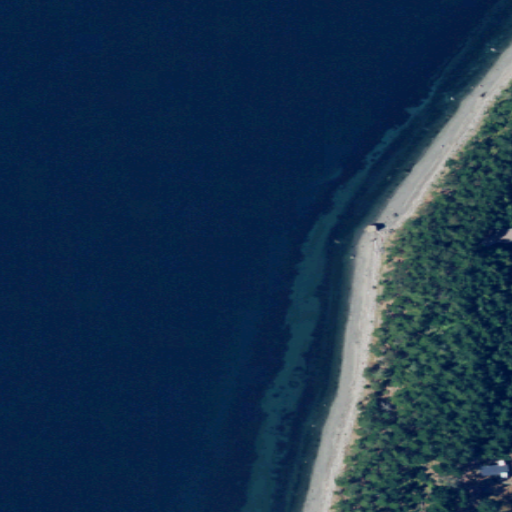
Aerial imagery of island in Washington named Big Rock containing open water, evergreen forest, herbaceous wetlands, open development, and barren land